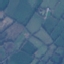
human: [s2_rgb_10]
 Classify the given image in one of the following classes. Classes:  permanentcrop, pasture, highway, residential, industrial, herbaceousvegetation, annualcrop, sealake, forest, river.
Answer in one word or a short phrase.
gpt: Pasture